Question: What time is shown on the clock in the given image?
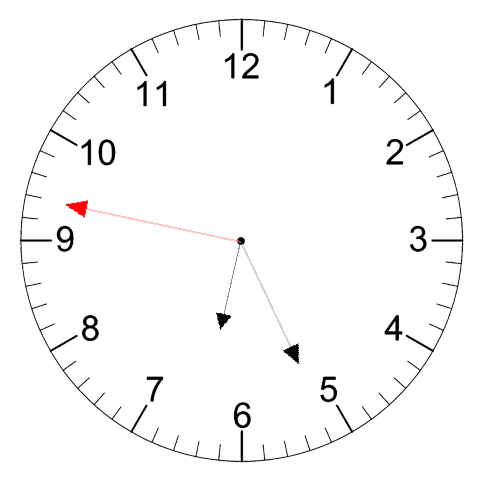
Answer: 06:25:47